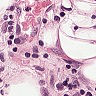
Metastatic tissue present: yes